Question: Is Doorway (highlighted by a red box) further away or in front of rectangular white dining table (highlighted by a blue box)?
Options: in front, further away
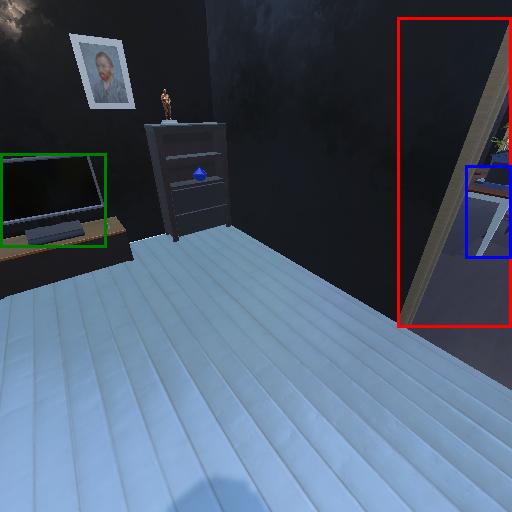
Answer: in front